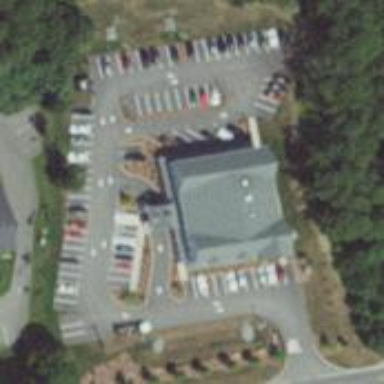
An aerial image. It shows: Healthcare clinic is depicted in the image.